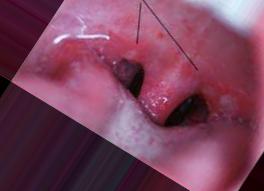
Condition: Mouth Ulcer